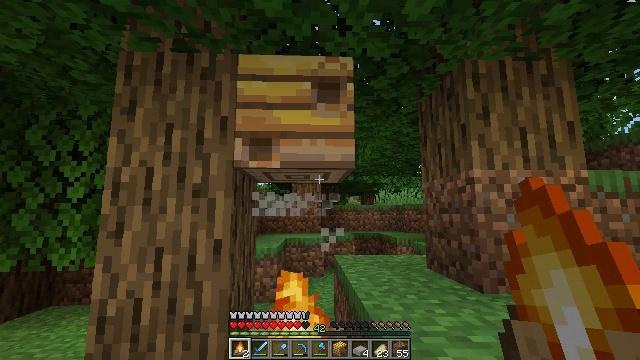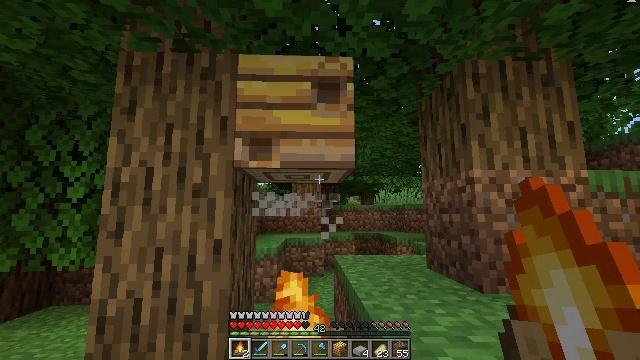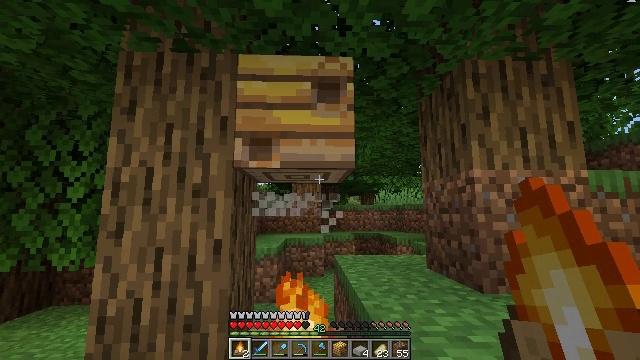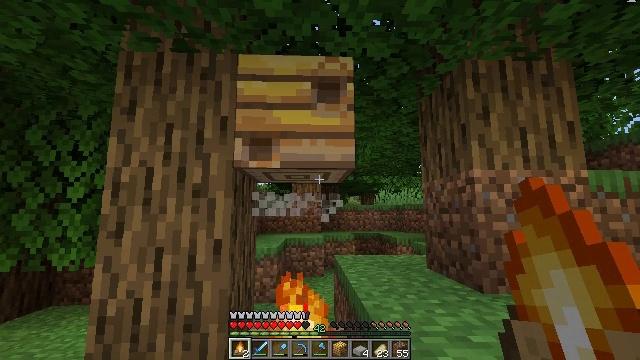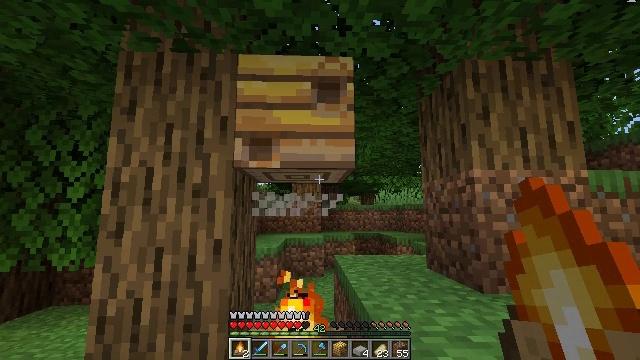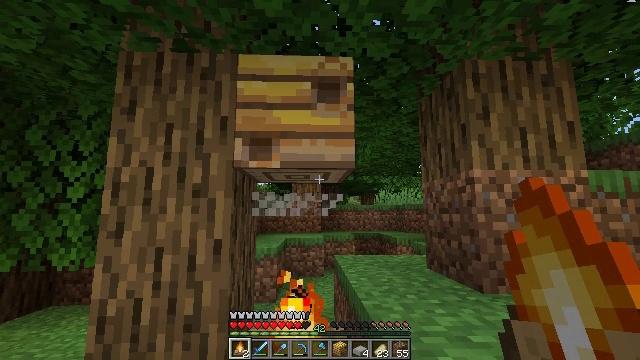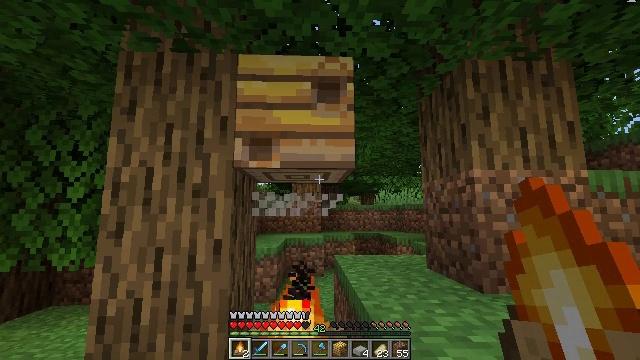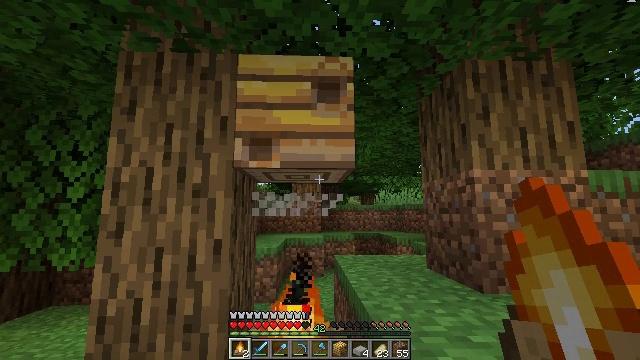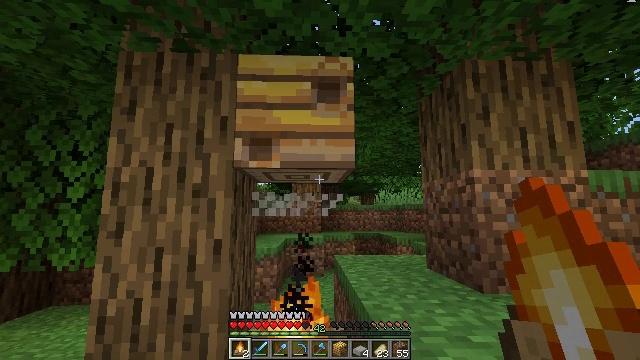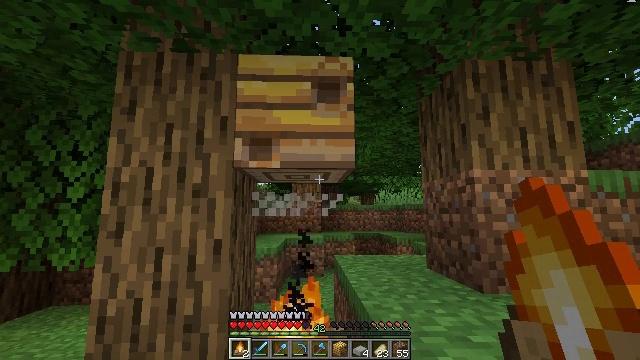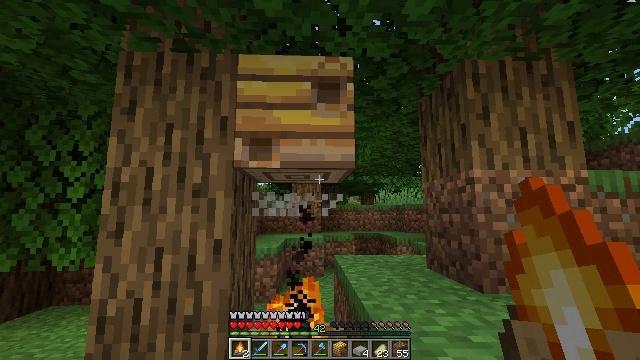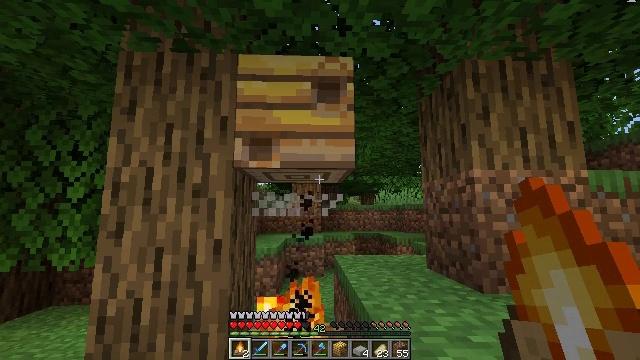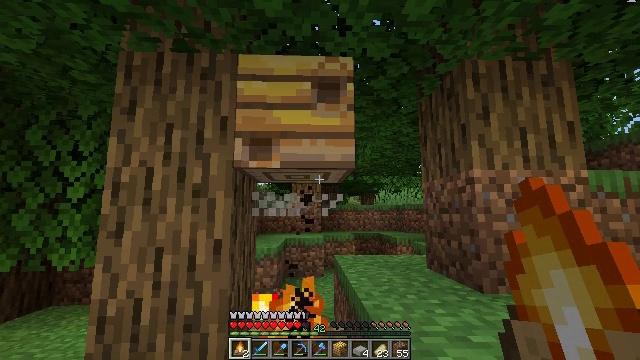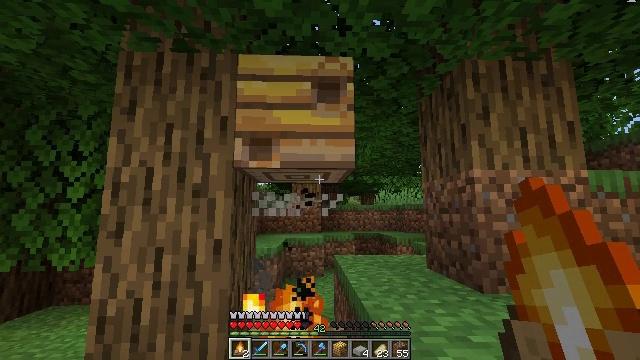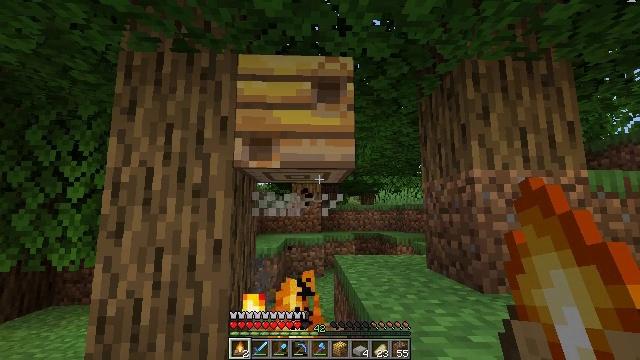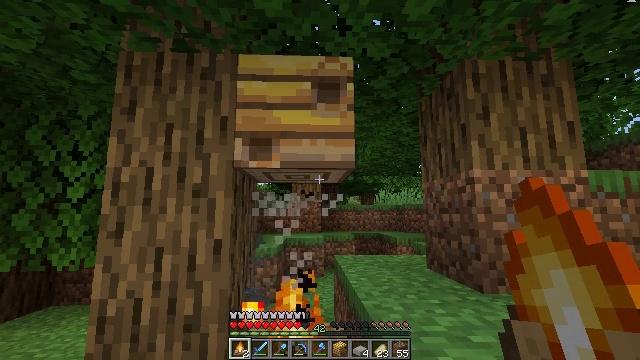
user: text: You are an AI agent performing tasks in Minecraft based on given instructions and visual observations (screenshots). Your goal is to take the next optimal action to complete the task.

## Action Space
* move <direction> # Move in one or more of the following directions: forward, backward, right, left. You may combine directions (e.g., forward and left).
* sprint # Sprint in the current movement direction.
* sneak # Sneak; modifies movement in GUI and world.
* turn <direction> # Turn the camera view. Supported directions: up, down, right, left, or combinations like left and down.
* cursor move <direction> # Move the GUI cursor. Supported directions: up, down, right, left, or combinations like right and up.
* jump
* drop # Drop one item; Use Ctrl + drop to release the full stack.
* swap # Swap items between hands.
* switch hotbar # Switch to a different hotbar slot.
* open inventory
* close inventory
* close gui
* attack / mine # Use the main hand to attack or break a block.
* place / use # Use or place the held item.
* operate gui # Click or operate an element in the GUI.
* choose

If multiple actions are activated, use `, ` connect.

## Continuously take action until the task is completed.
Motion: motion action
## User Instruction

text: Break the bee nest from a tree.
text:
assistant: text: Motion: no_op
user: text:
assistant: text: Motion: no_op
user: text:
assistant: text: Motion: no_op
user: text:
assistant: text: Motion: no_op
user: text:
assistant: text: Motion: no_op
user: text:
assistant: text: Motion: no_op
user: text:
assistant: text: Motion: no_op
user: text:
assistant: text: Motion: no_op
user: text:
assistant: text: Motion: no_op
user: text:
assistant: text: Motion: no_op
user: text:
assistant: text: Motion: no_op
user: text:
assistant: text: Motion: no_op
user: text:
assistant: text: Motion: no_op
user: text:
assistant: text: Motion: no_op
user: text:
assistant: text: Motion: no_op
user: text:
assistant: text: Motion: no_op
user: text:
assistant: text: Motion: no_op
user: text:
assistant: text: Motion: no_op
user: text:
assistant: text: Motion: no_op
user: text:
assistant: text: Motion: no_op
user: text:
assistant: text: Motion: no_op
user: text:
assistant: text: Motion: no_op
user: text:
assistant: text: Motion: no_op
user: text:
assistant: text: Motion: no_op
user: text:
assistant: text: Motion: no_op
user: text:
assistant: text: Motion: no_op
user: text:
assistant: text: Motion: no_op
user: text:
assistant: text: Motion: no_op
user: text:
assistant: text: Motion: no_op
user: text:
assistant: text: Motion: no_op